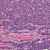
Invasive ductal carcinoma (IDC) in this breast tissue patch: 1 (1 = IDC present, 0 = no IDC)